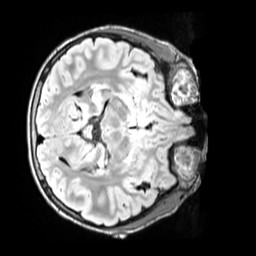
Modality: FLAIR
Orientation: axial
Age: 12
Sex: male
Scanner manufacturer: siemens
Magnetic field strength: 3 T
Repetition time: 5 s
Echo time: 0.388 s